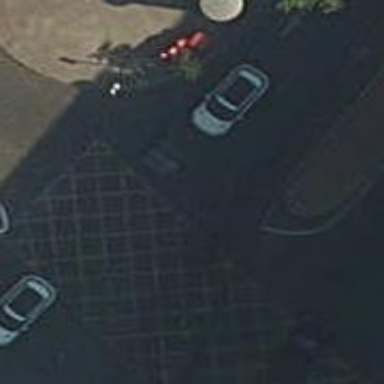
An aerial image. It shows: Road with traffic signals.